Question:
Why meta tags description and title are not displayed. More precisely, they are displayed, but not the ones you need.
The site is written in React. I am attaching the meta tag code of the index.html file
'''
<meta charset="utf-8" />
<meta name="description" content="Vernem 10% keshbeka za pervyi zakaz u nas. Novaia frilans birzha dlia zakazchikov. Prozrachnaia oplata po chastiam, vashi den'gi v bezopasnosti! Zakazyvaite u nas liubye proekty, a my sdelaem vse, chtoby vypolnit' ego maksimal'no bystro!" />
'''
I changed all the meta tags as I needed, inserted my text there. But the site is still displayed that way.
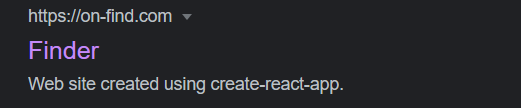
Answer: If Search Engines are your target, you seem to be in need of Open Graph meta tags or OG tags.
'''
<meta property="og:title" content="Finder" />
<meta property="og:description" content="Vernem 10% keshbeka za pervyi zakaz u nas. Novaia frilans birzha dlia zakazchikov. Prozrachnaia oplata po chastiam, vashi den'gi v bezopasnosti! Zakazyvaite u nas liubye proekty, a my sdelaem vse, chtoby vypolnit' ego maksimal'no bystro!" />
<meta property="og:image" content="*insert image url*" />
'''
You might also want to check Twitter Card tags for targetting Twitter. You might like this: <URL>